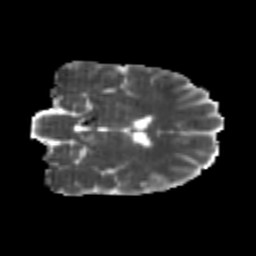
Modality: MD
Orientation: coronal
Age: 24
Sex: female
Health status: healthy
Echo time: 0.074 s